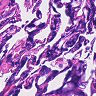
Metastatic tissue present: no